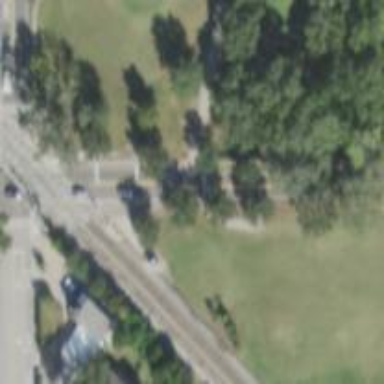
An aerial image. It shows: Path for both road and golf.